Question: I have one tablix embedded in another tablix. I cannot get the parent tablix's header to repeat when the detail table spans pages.
I have tried numerous methods using the Advanced Mode's and properties with no luck.
I thought I had done this before but I don't remember it being such a pain in the ass.
How can I make the headers repeat?

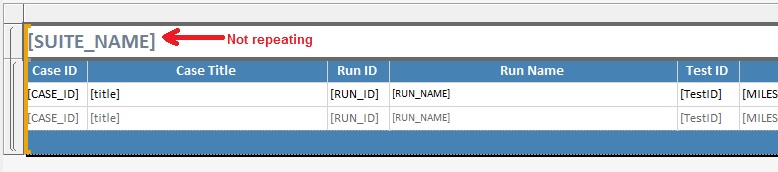
Answer: I couldn't figure out how to make the header repeat in the parent table when the child spans pages so I ended up adding a new header to the child report with the parent's pagination.